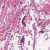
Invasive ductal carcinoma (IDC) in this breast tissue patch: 0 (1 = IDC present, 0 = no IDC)